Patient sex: M
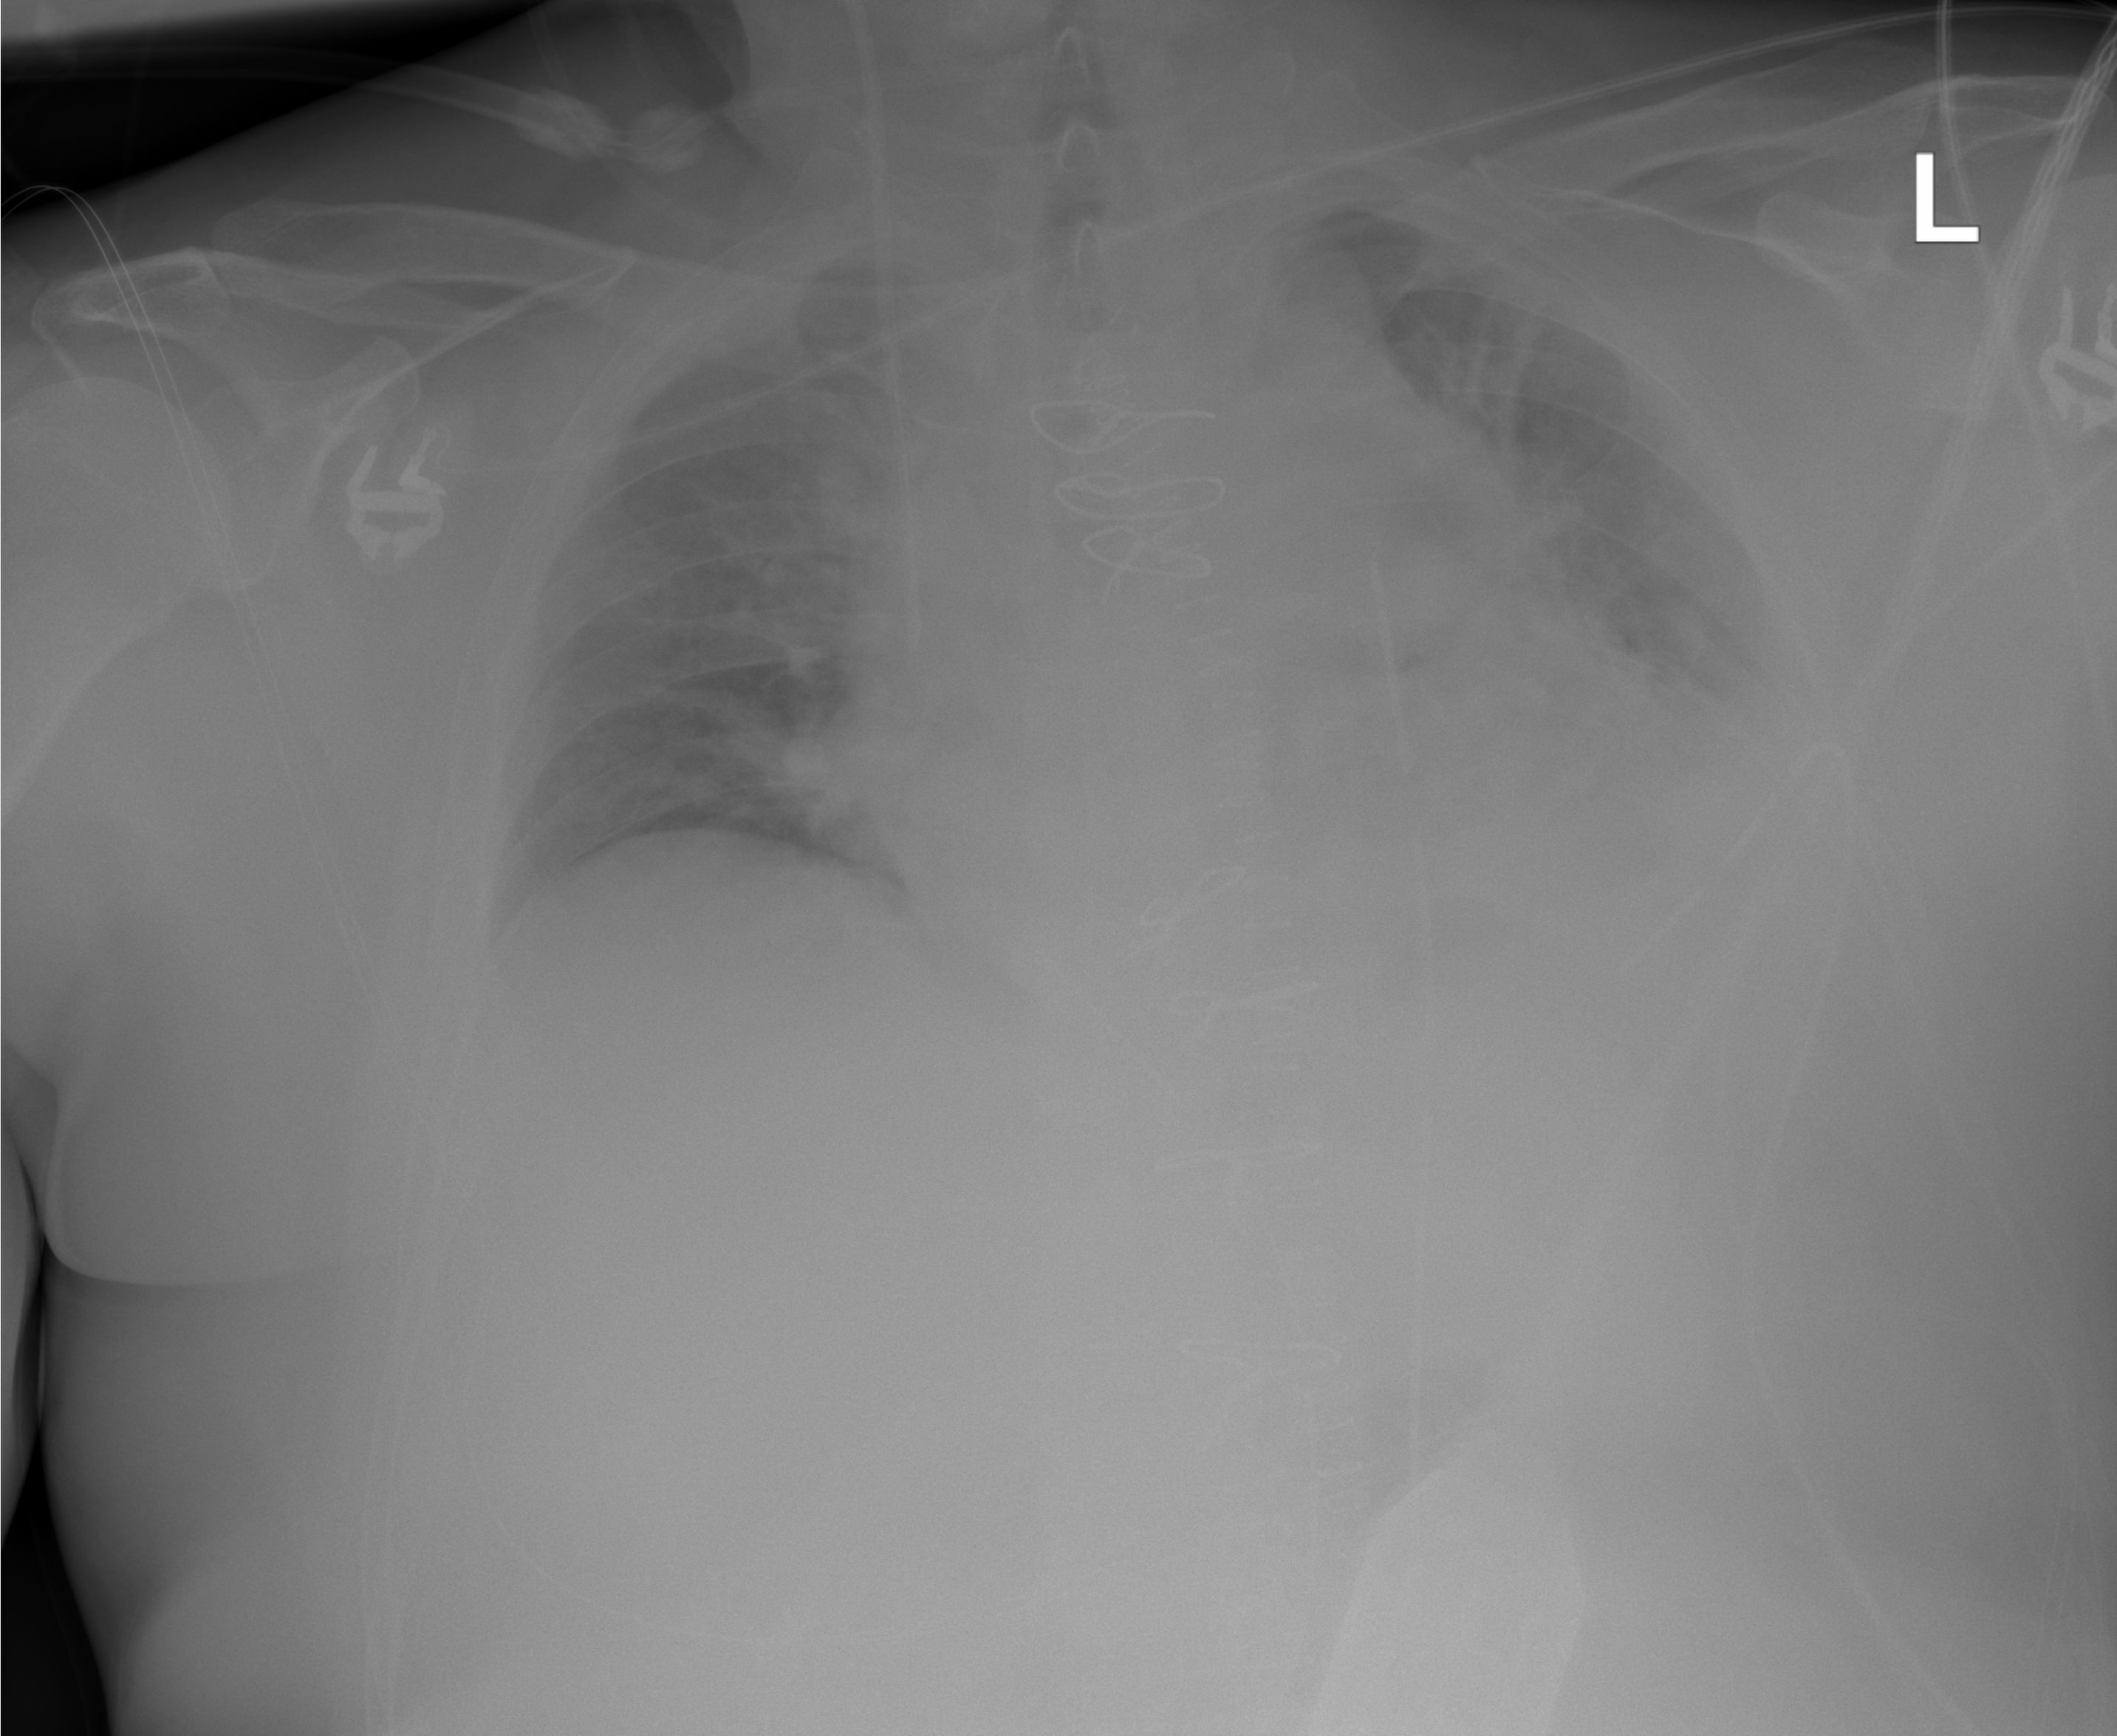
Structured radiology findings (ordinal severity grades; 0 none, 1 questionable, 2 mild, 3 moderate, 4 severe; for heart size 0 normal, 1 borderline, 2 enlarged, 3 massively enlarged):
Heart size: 3
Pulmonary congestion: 3
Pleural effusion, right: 0
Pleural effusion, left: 2
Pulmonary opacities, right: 0
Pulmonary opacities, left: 0
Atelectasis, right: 0
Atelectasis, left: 2